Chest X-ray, AP view. Patient: 14 years old, sex F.
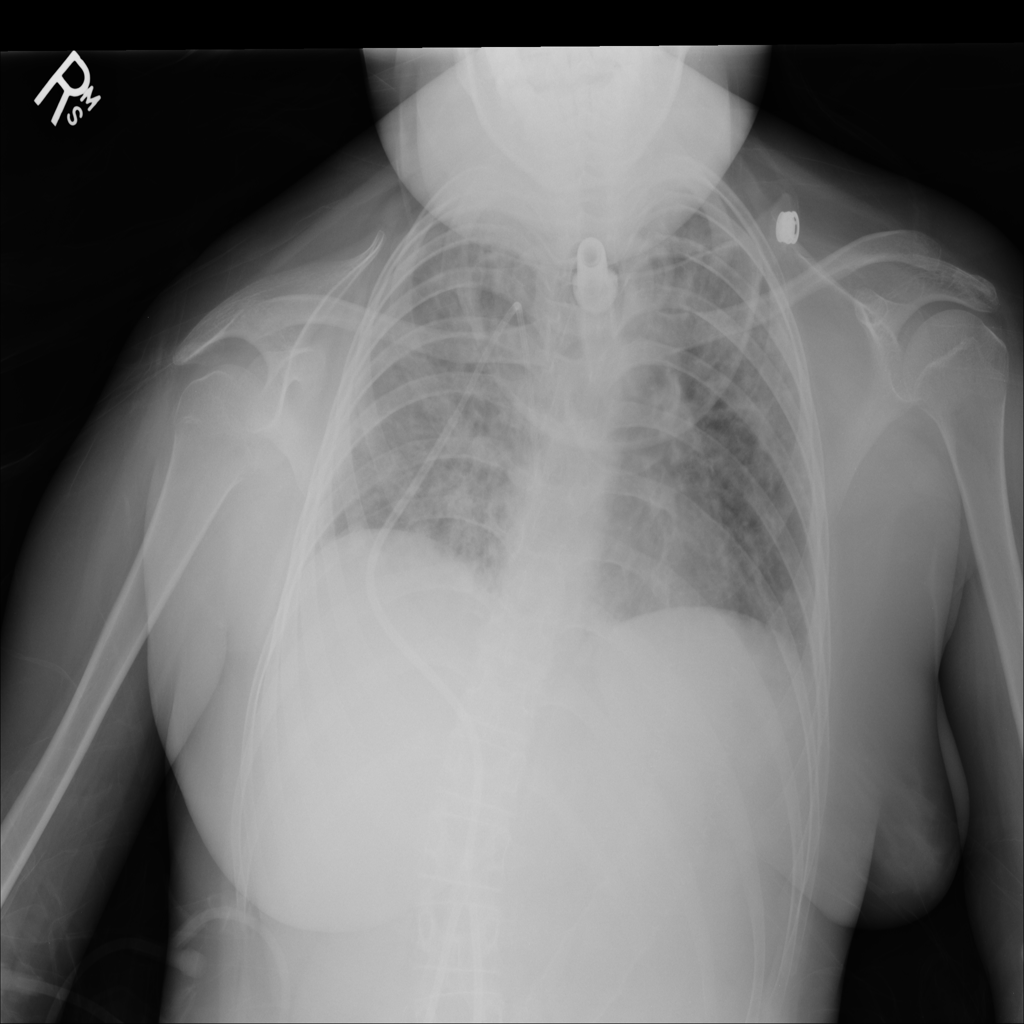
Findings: Consolidation, Infiltration